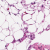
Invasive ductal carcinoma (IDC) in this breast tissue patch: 0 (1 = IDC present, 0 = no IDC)